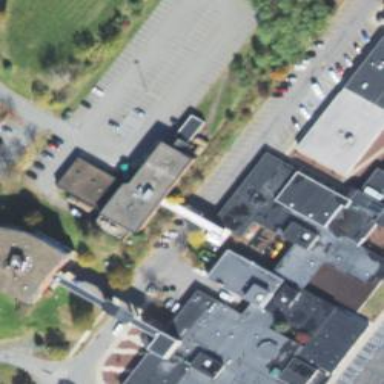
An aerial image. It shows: Hospital building.